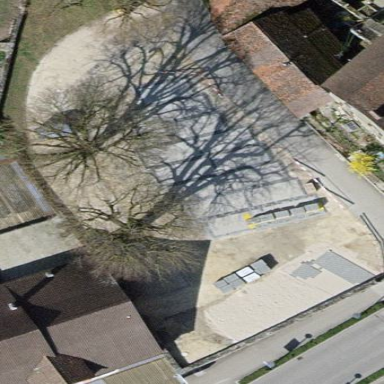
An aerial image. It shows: Parking area with compacted surface.